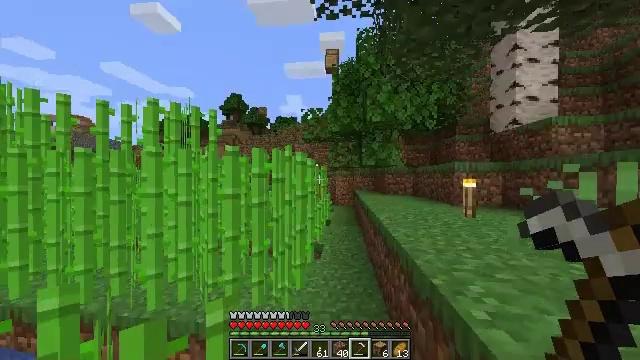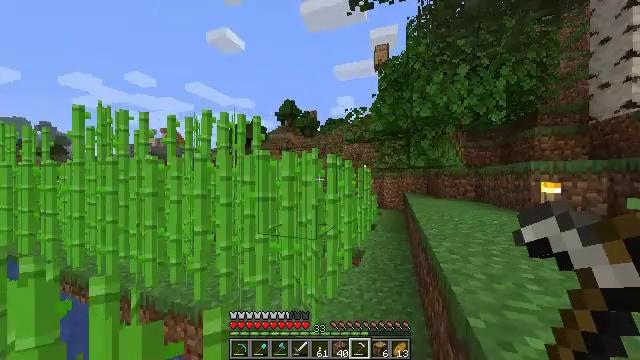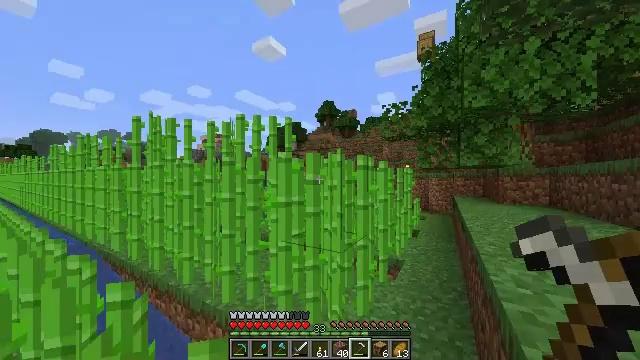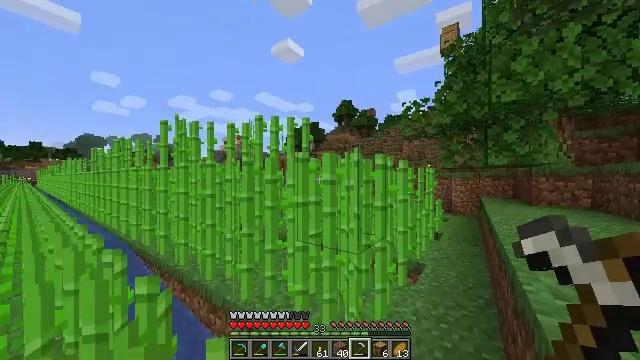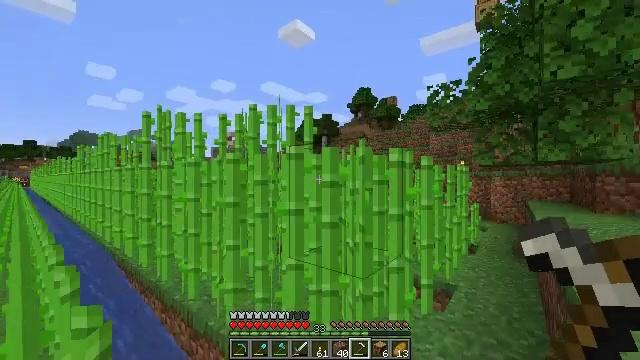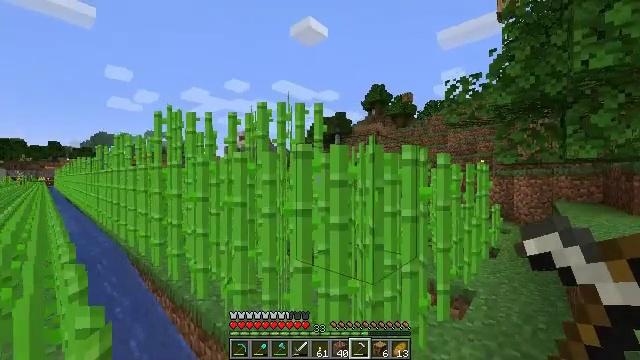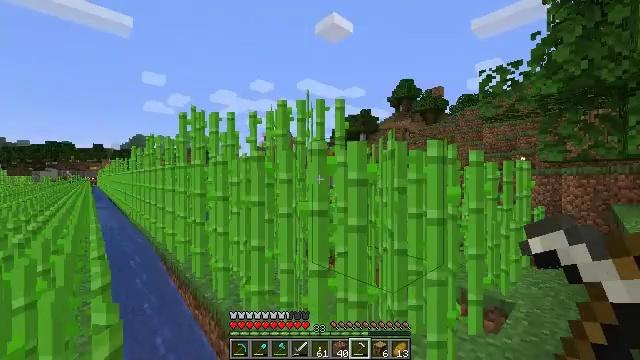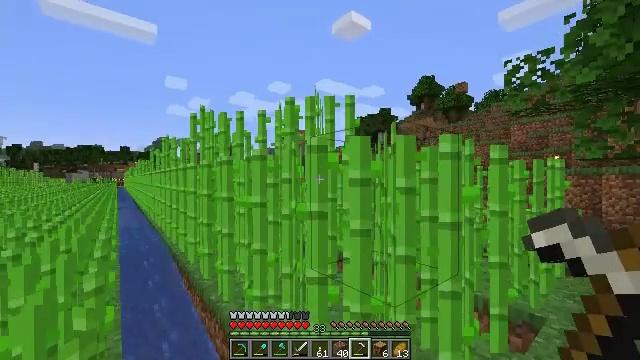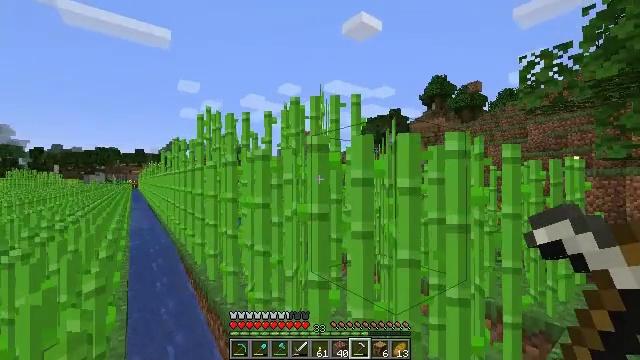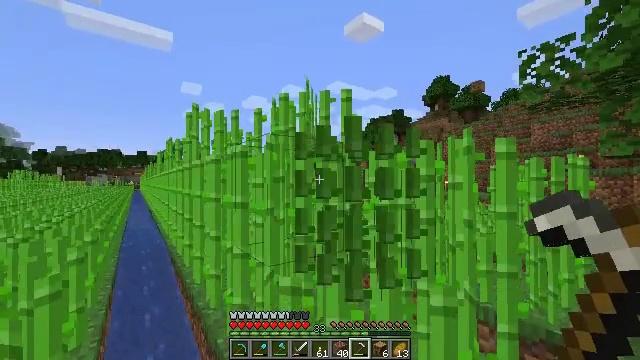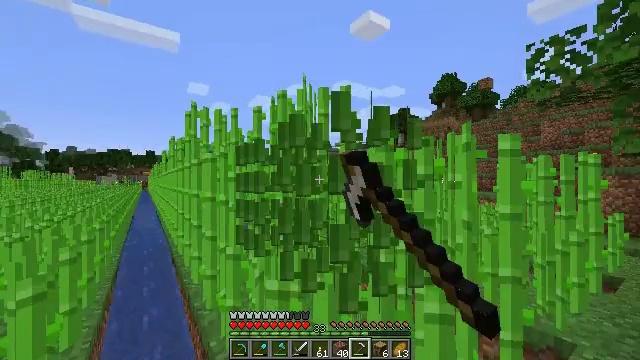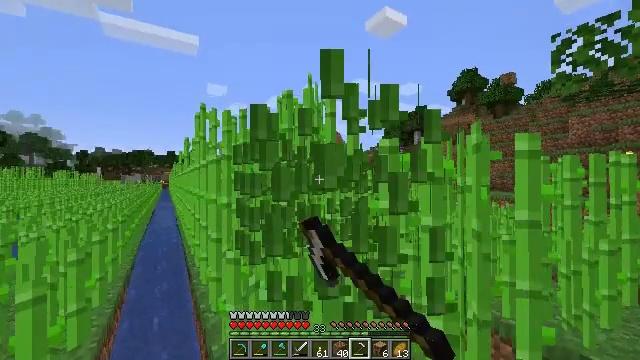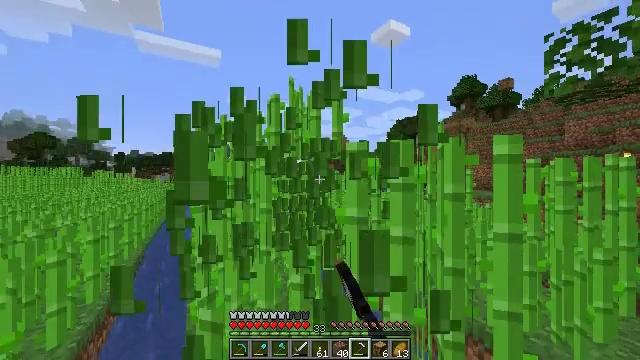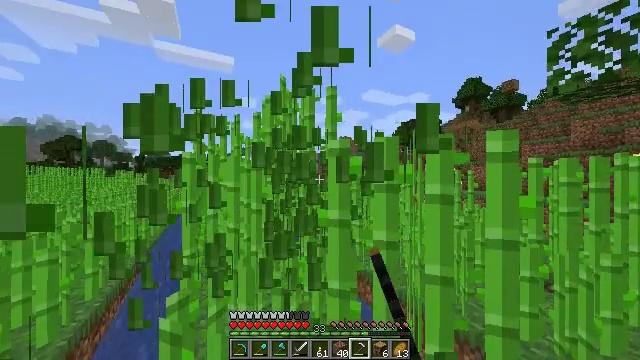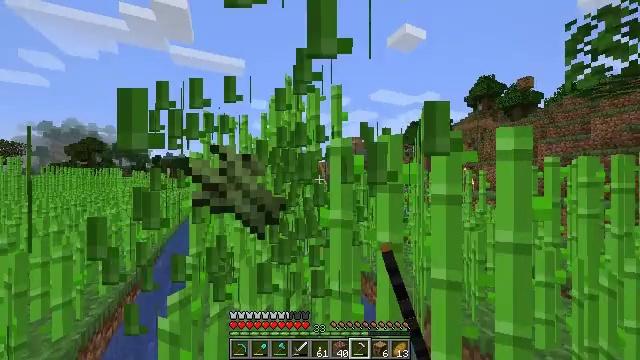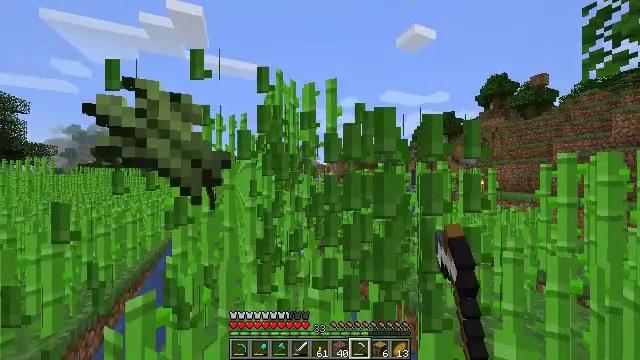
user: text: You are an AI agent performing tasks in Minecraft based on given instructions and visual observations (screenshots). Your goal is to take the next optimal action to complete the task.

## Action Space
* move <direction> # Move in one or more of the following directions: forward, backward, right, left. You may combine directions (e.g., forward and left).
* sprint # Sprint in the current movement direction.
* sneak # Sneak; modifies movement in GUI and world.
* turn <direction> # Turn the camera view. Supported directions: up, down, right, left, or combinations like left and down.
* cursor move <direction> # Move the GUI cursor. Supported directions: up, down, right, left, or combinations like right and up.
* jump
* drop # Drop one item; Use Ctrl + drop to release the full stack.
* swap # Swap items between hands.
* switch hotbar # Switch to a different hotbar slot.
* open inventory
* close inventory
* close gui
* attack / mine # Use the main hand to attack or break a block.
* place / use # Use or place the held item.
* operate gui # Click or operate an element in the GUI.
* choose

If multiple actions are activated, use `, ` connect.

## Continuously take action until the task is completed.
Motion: motion action
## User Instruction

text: Mine the sugar cane near rivers.
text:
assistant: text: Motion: move forward and move right, sprint, turn left
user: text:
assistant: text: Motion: move forward and move right, sprint, turn left
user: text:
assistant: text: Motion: move right, sprint, turn left
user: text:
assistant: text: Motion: move right, sprint, turn left
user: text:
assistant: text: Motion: move right, sprint, turn left
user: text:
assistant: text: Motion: move right, sprint, turn left
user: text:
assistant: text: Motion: move right, sprint, turn left
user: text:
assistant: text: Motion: move right, sprint, turn left
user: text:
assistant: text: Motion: move right, sprint, attack / mine
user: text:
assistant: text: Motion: move forward and move right, sprint, turn left, attack / mine
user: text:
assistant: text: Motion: move forward and move right, sprint, turn left, attack / mine
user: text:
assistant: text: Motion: move forward and move right, sprint, turn left, attack / mine
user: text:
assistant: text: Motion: move forward and move right, sprint, turn left, attack / mine
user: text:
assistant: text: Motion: move forward and move right, sprint, turn left, attack / mine
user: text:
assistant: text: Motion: move forward, sprint, turn left, attack / mine
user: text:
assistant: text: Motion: move forward, sprint, turn left, attack / mine
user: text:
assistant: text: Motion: move forward, sprint, turn left, attack / mine
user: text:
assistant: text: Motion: move forward, sprint, turn left, attack / mine
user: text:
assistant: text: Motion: move forward and move left, sprint, turn left, attack / mine
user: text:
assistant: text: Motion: move forward and move left, sprint, attack / mine
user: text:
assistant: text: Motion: move forward and move left, sprint, turn left, attack / mine
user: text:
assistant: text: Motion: move forward and move left, sprint, turn left, attack / mine
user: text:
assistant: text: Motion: move forward, sprint, attack / mine
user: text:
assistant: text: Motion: move forward, sprint, attack / mine
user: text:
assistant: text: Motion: move forward, sprint, turn down, attack / mine
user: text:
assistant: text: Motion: move forward and move right, sprint, attack / mine
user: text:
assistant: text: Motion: move forward and move right, sprint, attack / mine
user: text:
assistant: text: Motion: move forward and move right, sprint, attack / mine
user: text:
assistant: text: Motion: move forward and move right, sprint, attack / mine
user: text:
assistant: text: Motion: move forward, sprint, attack / mine